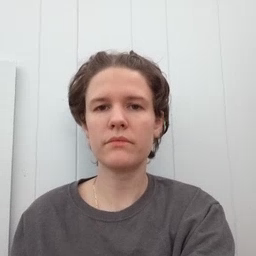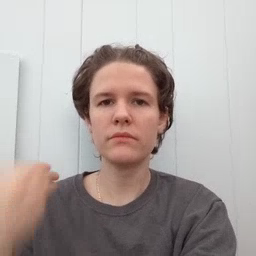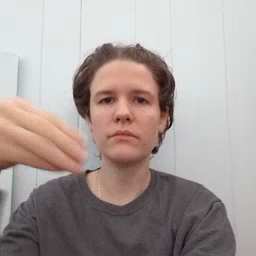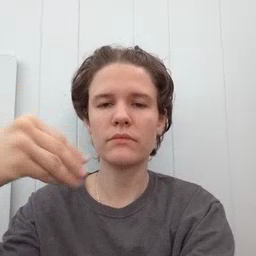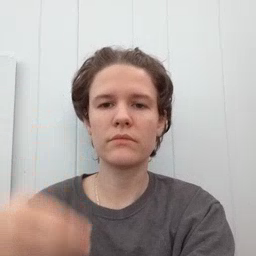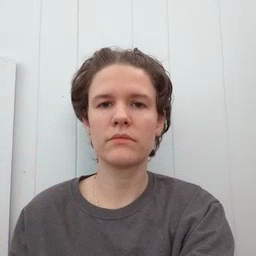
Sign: store